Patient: sex M, age 47
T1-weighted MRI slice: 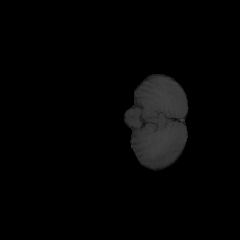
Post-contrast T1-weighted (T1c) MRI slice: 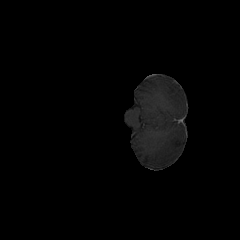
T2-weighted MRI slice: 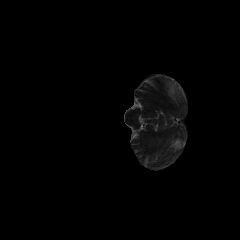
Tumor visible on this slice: no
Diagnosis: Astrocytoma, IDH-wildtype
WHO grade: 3